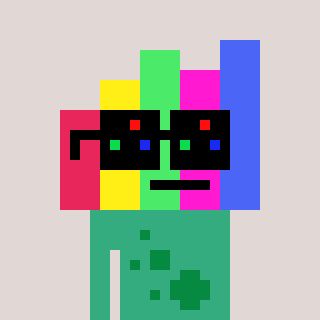
a pixel art character with square black sunglasses, a bar chart-shaped head and a teal-colored body on a warm background